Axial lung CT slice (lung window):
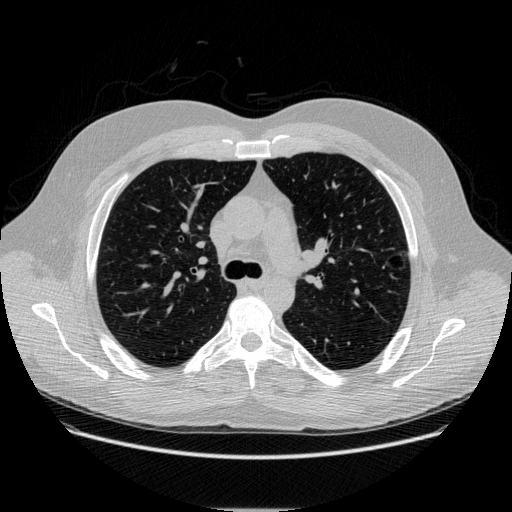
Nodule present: yes
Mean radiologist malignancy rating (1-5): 3